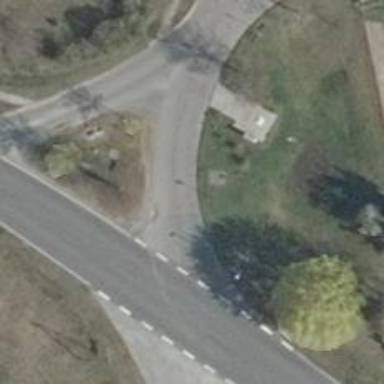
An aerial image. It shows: Road with "give way" sign.